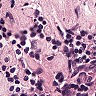
Metastatic tissue present: no